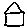
Label: house